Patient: sex F, age 31
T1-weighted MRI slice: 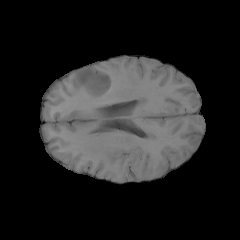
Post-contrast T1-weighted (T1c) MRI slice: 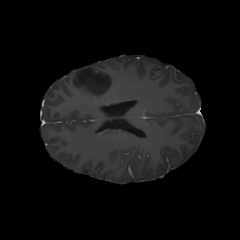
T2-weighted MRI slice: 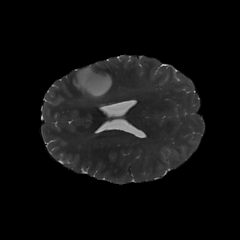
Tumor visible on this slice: yes
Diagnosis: Astrocytoma, IDH-mutant
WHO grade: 2